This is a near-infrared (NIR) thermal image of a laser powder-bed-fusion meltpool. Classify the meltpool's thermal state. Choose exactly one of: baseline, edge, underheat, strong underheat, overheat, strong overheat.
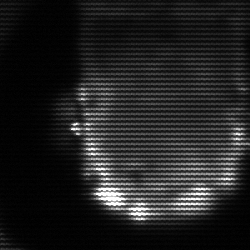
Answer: baseline